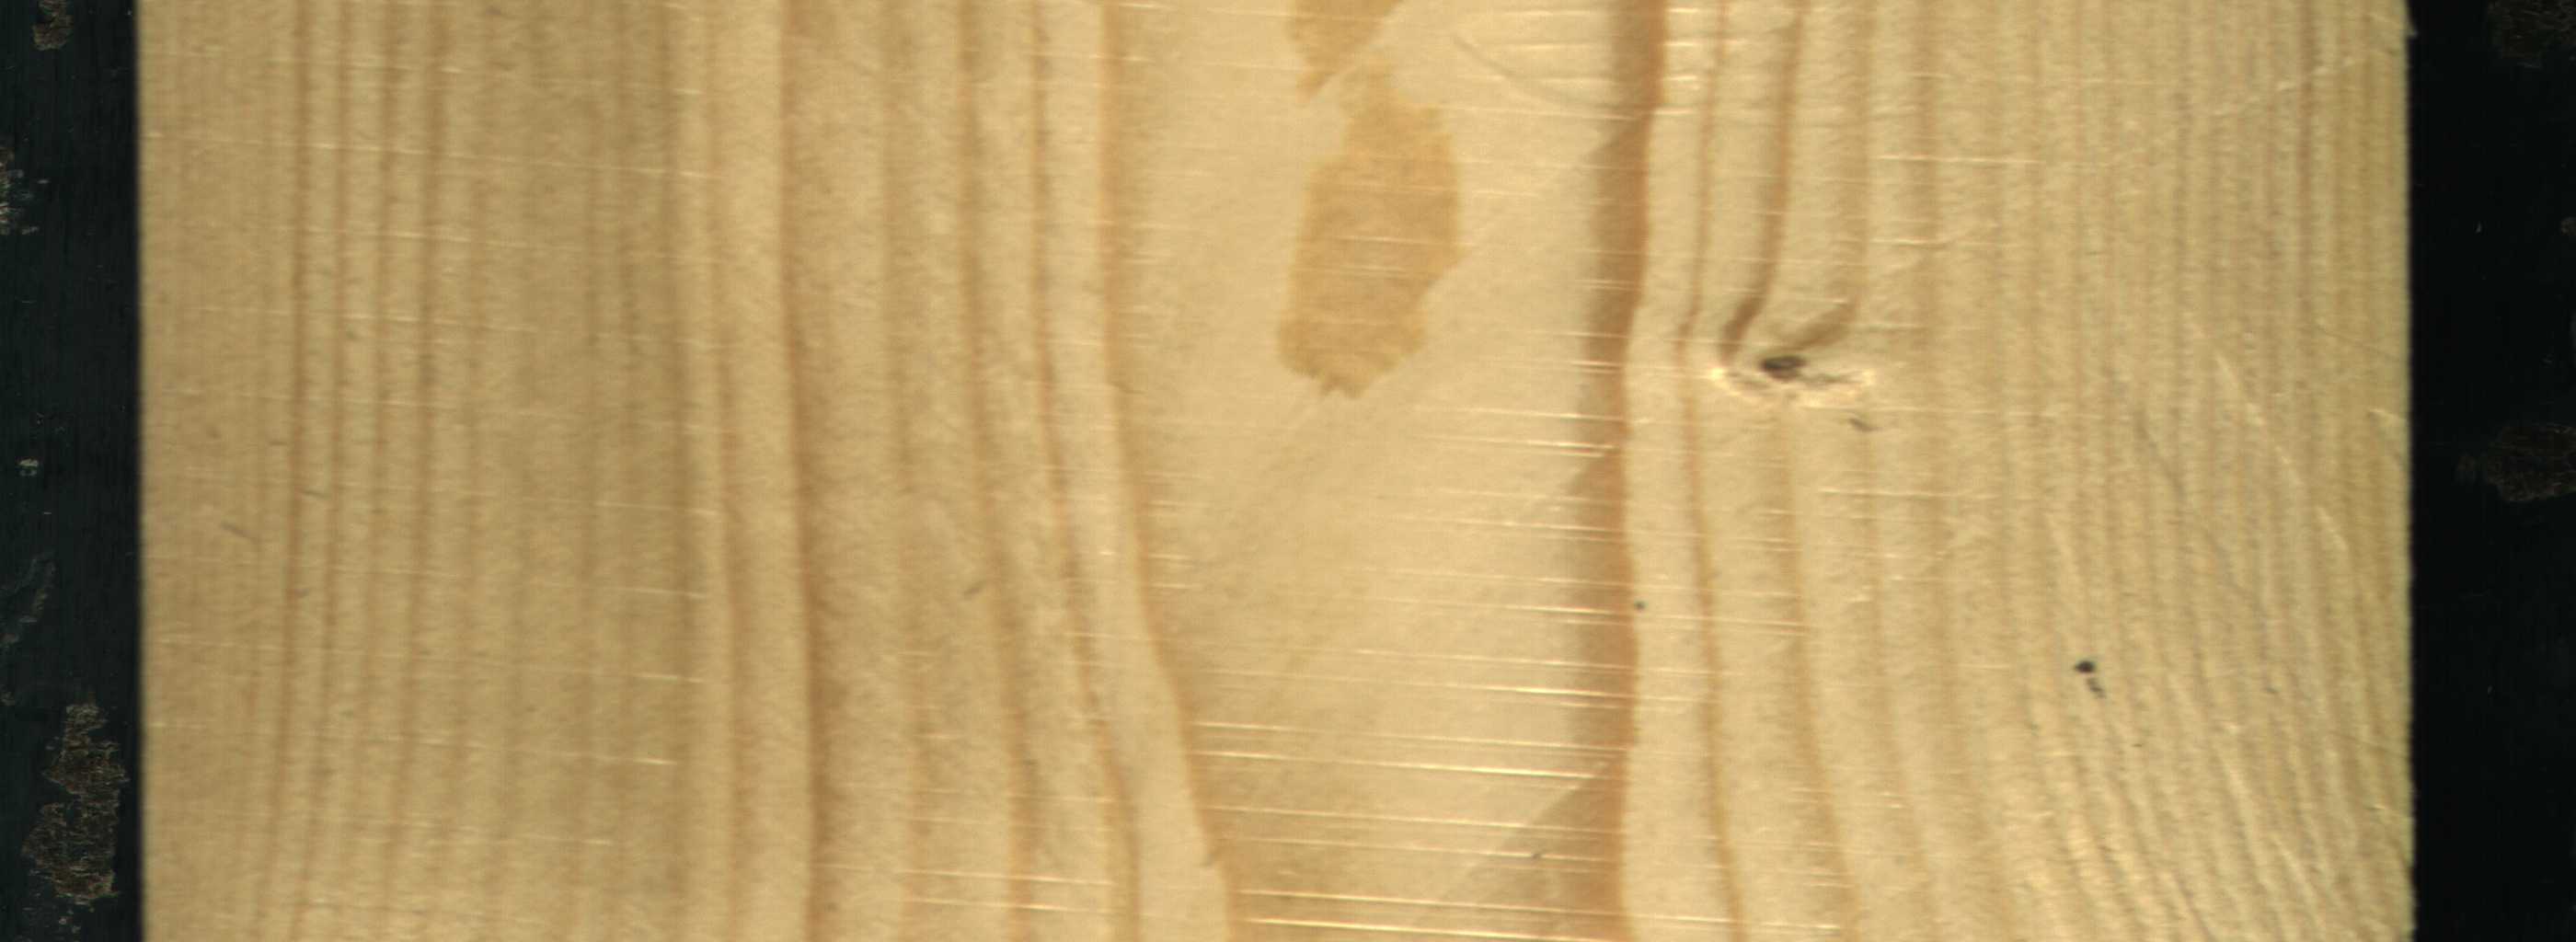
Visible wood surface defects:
Live_Knot